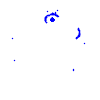
Particle: pion